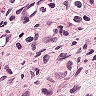
Metastatic tissue present: yes